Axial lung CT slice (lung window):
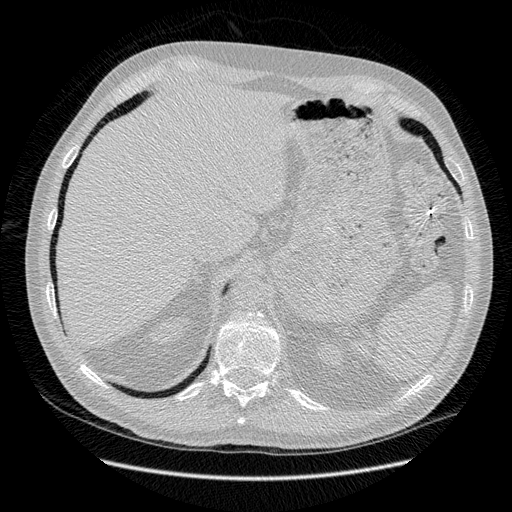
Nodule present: no